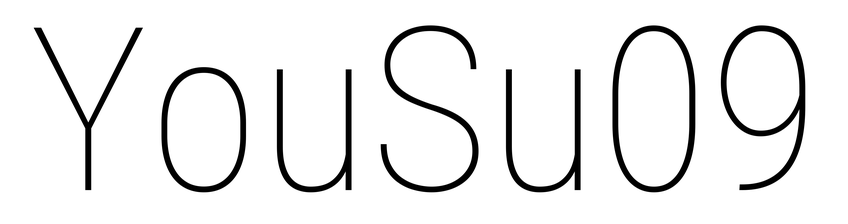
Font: Roboto_Condensed_Thin